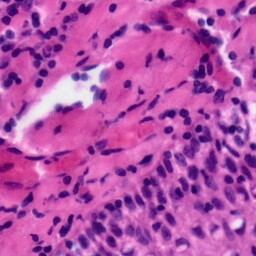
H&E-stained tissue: Tonsil